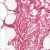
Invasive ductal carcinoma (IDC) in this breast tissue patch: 0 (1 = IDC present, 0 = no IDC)